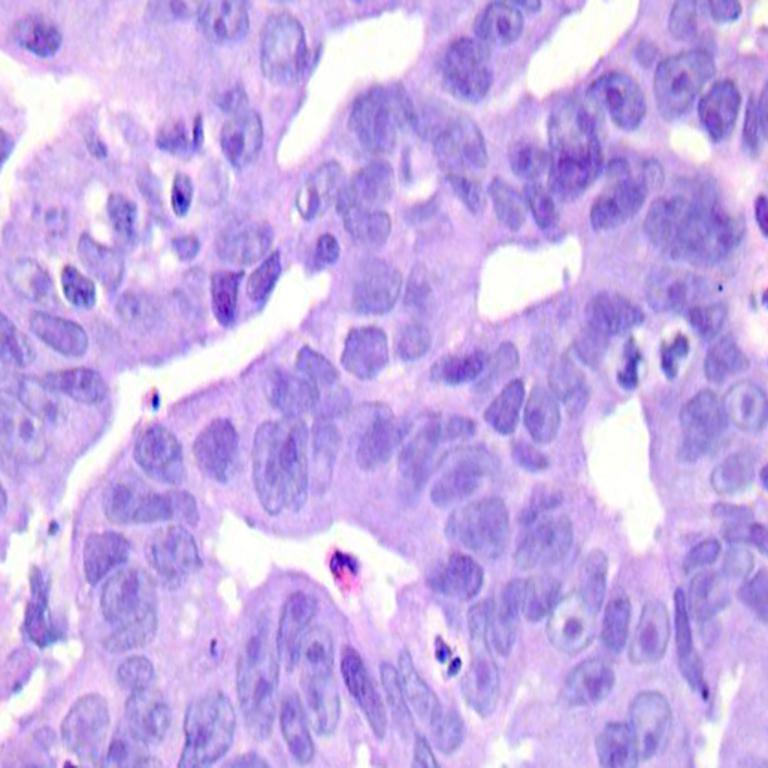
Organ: colon
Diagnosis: adenocarcinomas